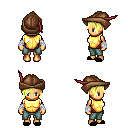
a pixel art fantasy rpg character, female body template, human, tanned skin, gold chest armor, teal pants, gold pixie cut hairstyle, leather cap, white cloth bandages, black slippers, four views (front, back, left, right), 2x2 character sprite sheet, small pixel art, hard edges, no anti-aliasing